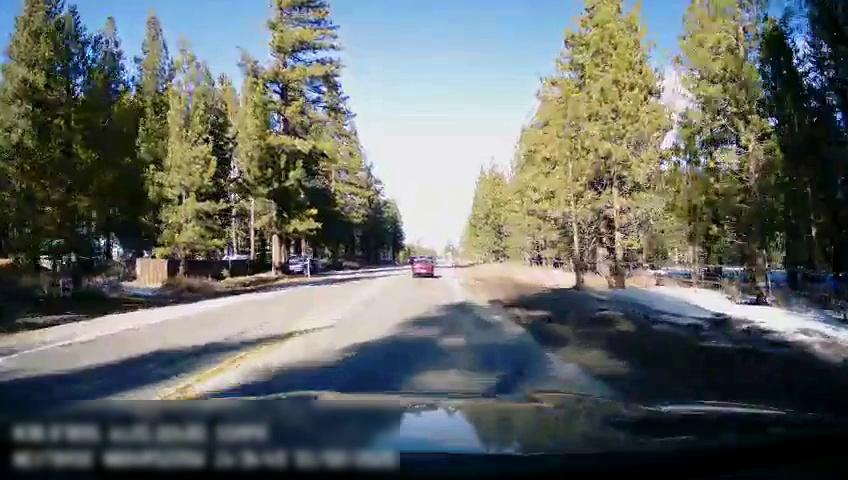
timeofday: Day
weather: Sunny
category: Drivable Space
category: Vehicles | Car
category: Vehicles | SUV
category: Lanes | Current Lane